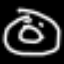
Label: donut